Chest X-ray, PA view. Patient: 48 years old, sex F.
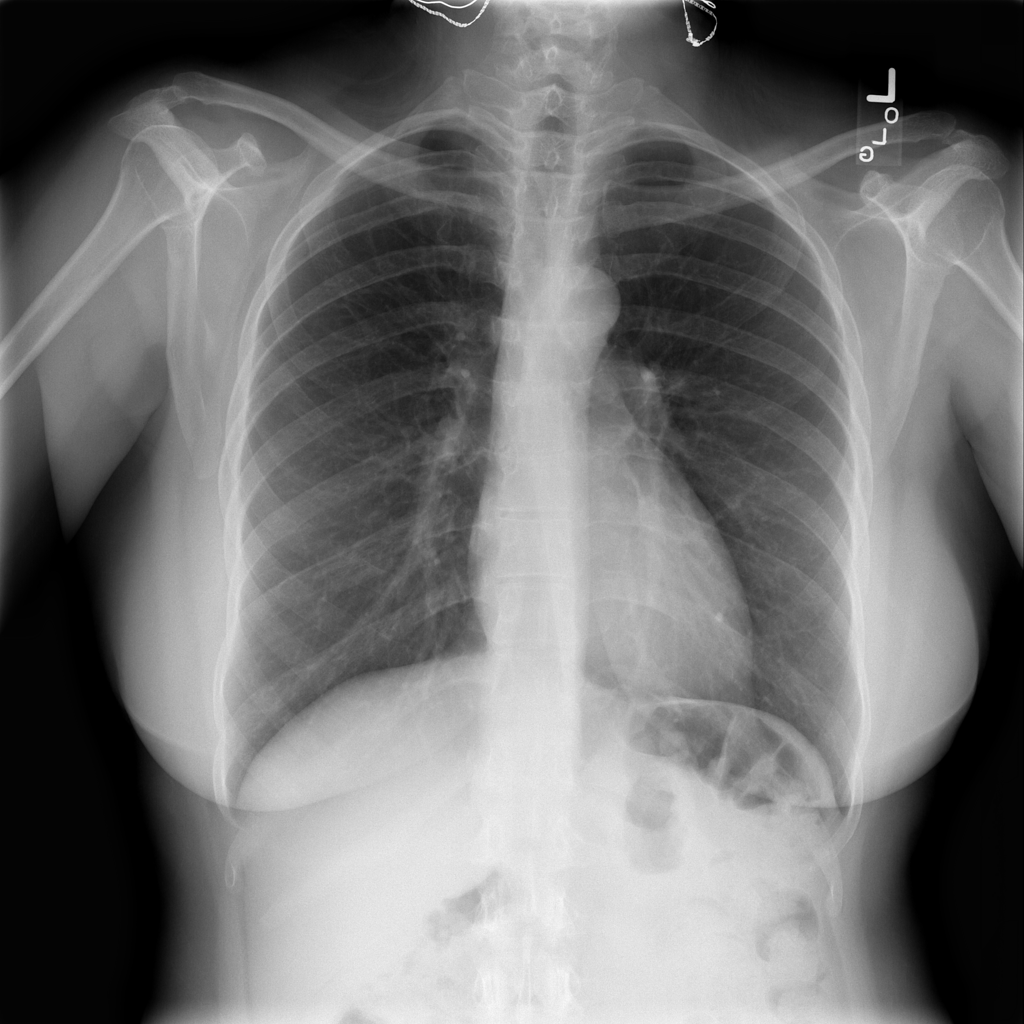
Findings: No Finding